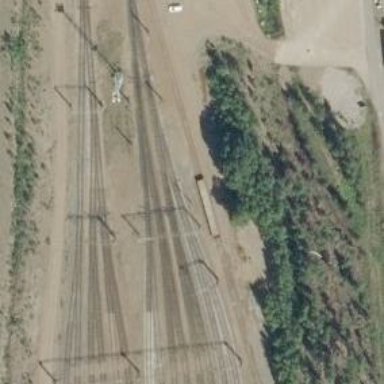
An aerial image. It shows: Railway yard.